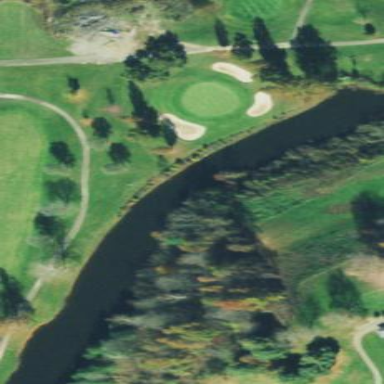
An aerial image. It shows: Rough area on grassy golf course.